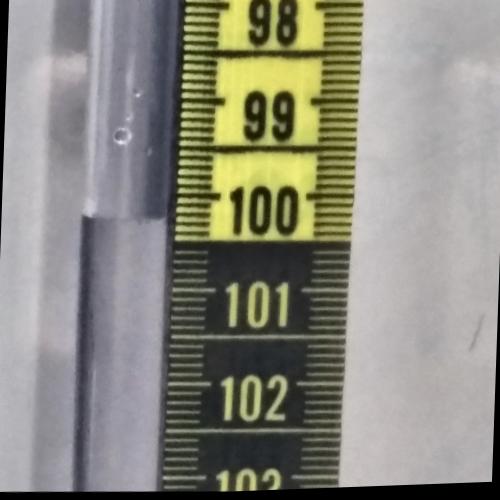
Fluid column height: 100.2 cm